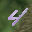
Label: 4